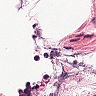
Metastatic tissue present: no